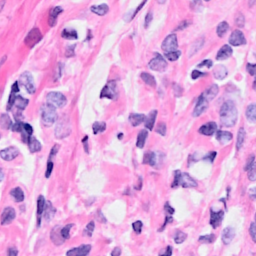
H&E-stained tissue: Breast